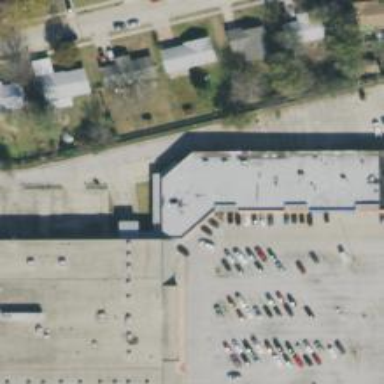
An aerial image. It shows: Post office.